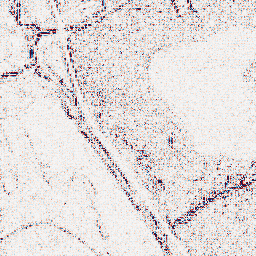
Category: wavelet
Decomposition family: wavelet_reverse_biorthogonal
Decomposition parameters: wavelet: rbio1.3
level: 1
Upsampling method: cubic_catmull_rom
Upsampling parameters: scale: 2
Upsampling scale: 2